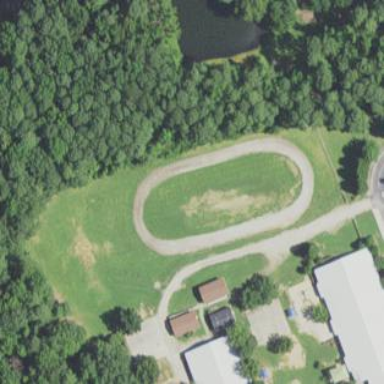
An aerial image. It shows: Track located within leisure land area.